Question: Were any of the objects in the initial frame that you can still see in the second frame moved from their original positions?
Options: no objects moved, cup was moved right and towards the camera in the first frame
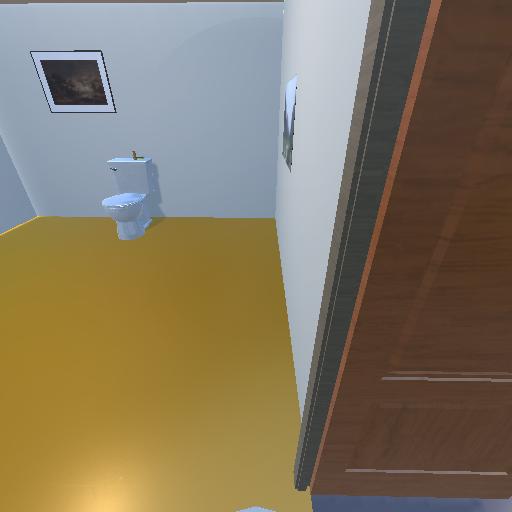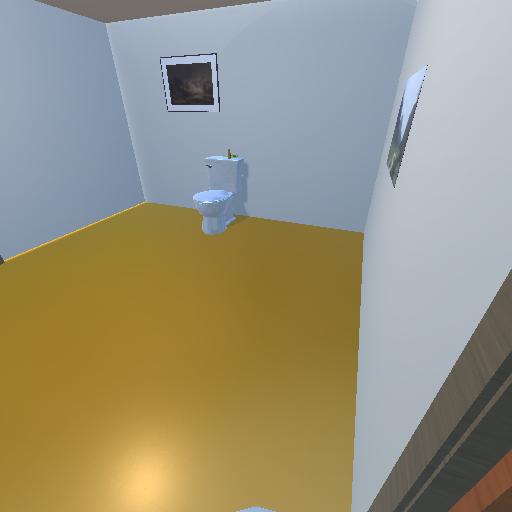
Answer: no objects moved